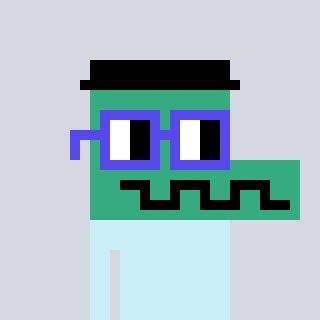
a pixel art character with square blue glasses, a crocodile-shaped head and a peachy-colored body on a cool background